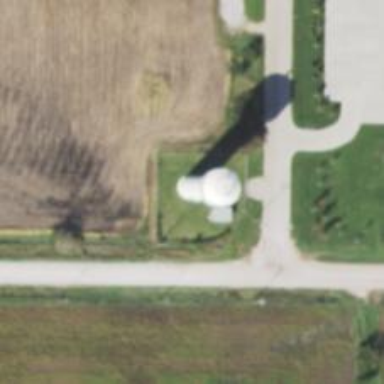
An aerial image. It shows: Water tower that is man-made.